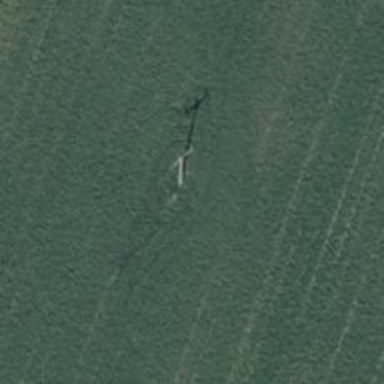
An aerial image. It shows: Minor power line.